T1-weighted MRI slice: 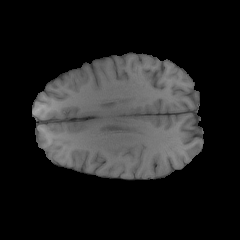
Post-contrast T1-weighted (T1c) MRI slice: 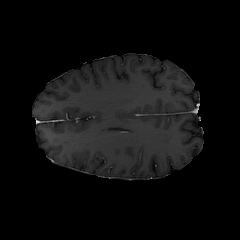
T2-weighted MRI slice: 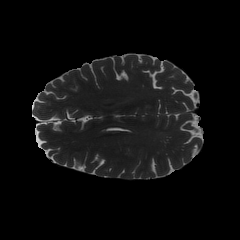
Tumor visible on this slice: no